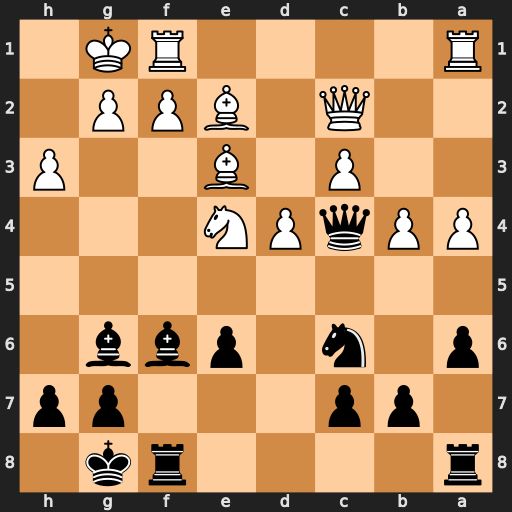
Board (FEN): r4rk1/1pp3pp/p1n1pbb1/8/PPqPN3/2P1B2P/2Q1BPP1/R4RK1
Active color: b
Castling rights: -
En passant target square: -
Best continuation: Bxe4 Bxc4 Bxc2